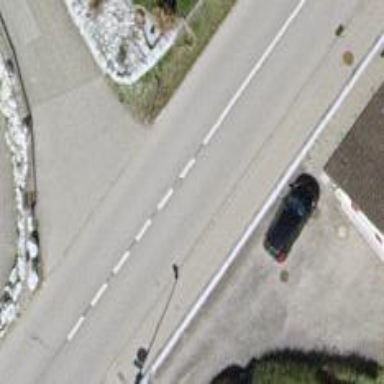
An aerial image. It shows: Unclassified road with asphalt surface.